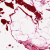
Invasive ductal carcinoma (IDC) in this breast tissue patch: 0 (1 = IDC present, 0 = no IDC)